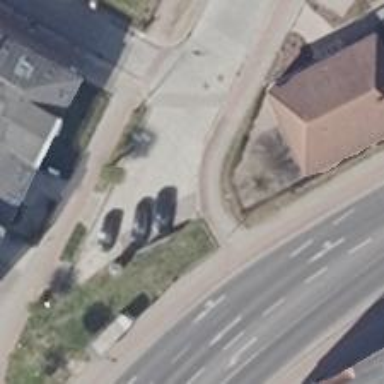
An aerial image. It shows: Residential road with sidewalks on both sides.